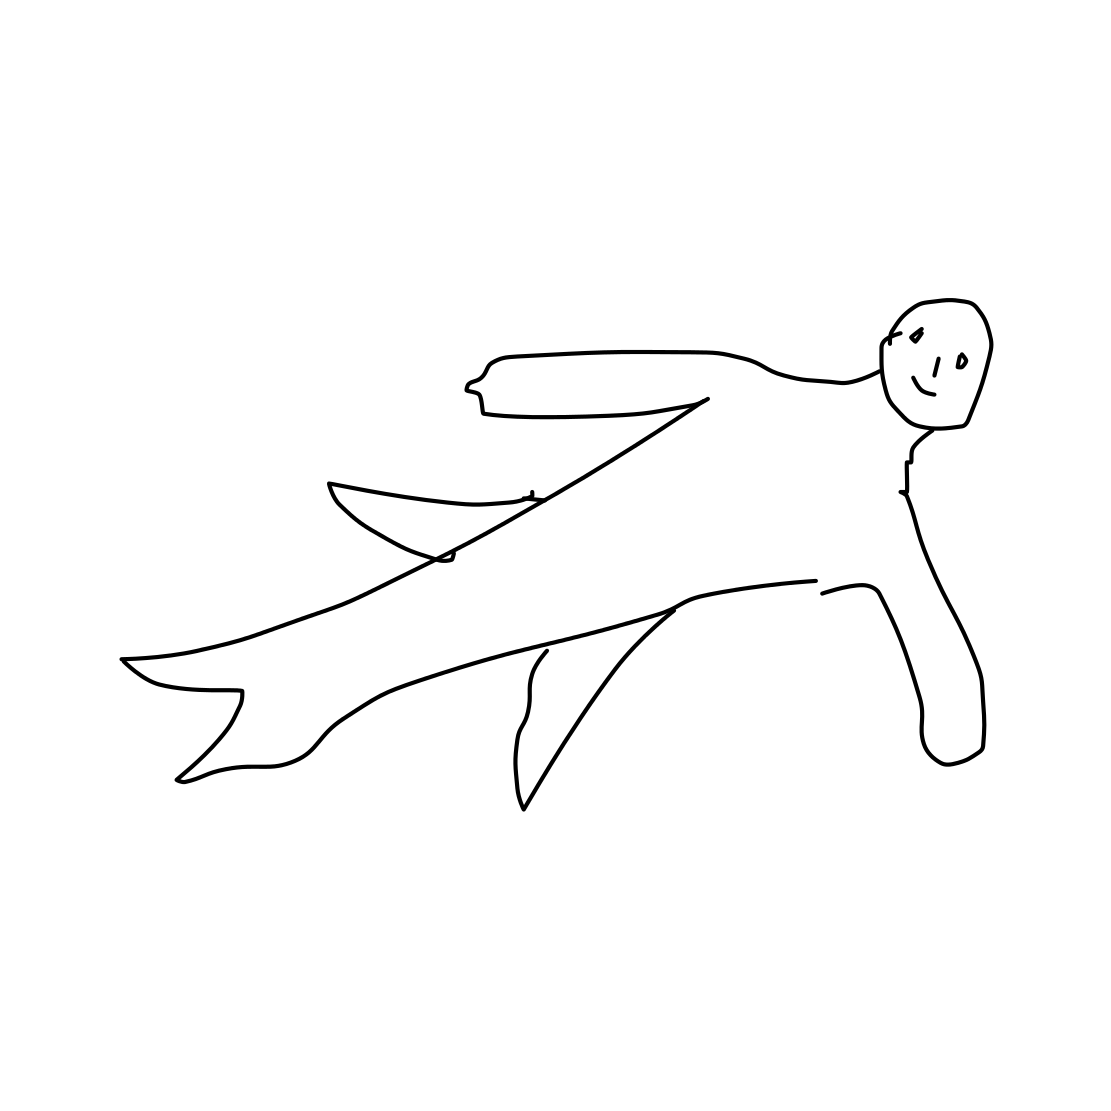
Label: mermaid